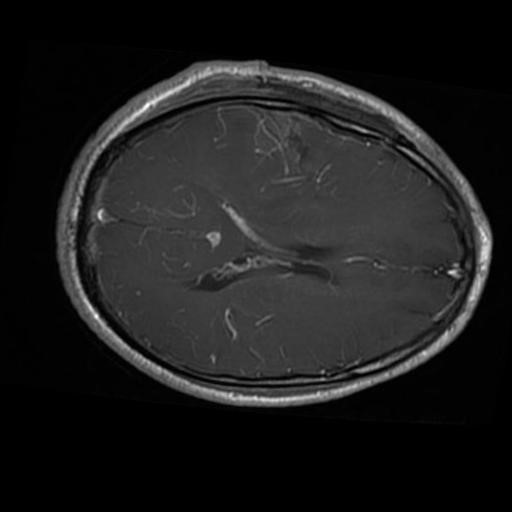
Label: brain_glioma